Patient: sex M, age 42
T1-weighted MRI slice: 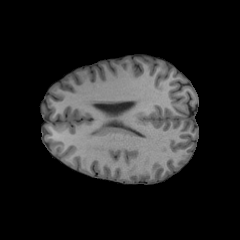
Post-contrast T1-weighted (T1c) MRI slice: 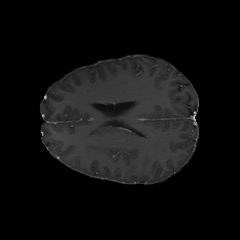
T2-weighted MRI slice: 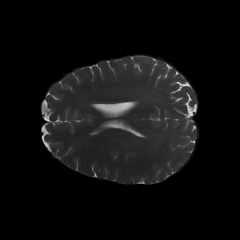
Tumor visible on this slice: no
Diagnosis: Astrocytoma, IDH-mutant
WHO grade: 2